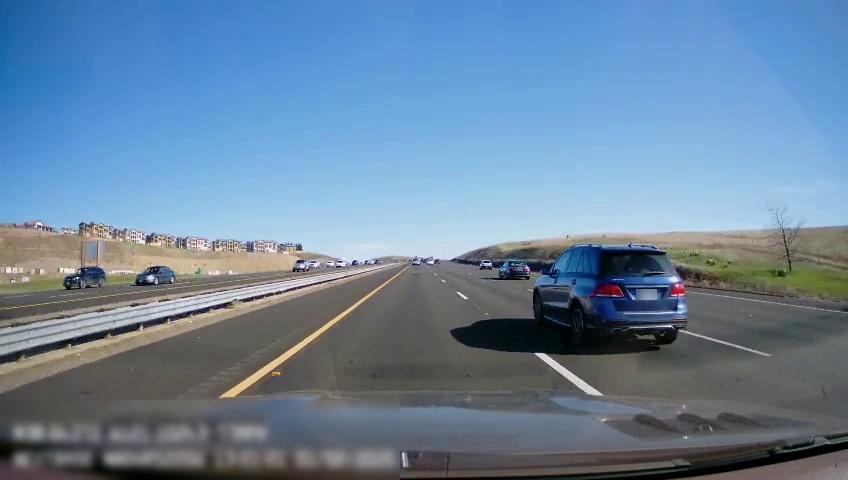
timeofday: Day
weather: Sunny
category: Drivable Space
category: Drivable Space
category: Vehicles | Car
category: Vehicles | Car
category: Vehicles | SUV
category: Vehicles | SUV
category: Vehicles | Car
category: Vehicles | SUV
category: Vehicles | SUV
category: Vehicles | SUV
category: Lanes | Current Lane
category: Lanes | Current Lane
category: Lanes | Alternate Lane
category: Lanes | Alternate Lane
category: Lanes | Opposite Lane
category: Lanes | Opposite Lane
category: Lanes | Opposite Lane